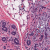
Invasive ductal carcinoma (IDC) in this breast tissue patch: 1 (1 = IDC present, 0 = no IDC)